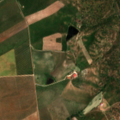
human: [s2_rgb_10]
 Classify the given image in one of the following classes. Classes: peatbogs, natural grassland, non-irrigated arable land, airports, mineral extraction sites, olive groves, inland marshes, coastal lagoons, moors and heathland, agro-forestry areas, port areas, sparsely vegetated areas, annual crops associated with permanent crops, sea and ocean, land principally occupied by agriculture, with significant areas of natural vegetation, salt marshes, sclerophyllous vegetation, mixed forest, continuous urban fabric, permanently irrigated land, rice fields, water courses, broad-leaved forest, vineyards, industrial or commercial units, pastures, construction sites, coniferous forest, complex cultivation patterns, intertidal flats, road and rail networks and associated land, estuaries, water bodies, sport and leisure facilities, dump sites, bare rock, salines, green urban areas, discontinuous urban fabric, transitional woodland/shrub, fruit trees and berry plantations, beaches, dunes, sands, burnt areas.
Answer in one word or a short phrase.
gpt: non-irrigated arable land, olive groves, agro-forestry areas